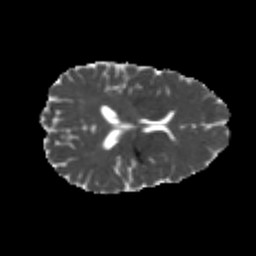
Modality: MD
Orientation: axial
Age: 25
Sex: male
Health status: healthy
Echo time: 0.074 s